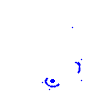
Particle: pion